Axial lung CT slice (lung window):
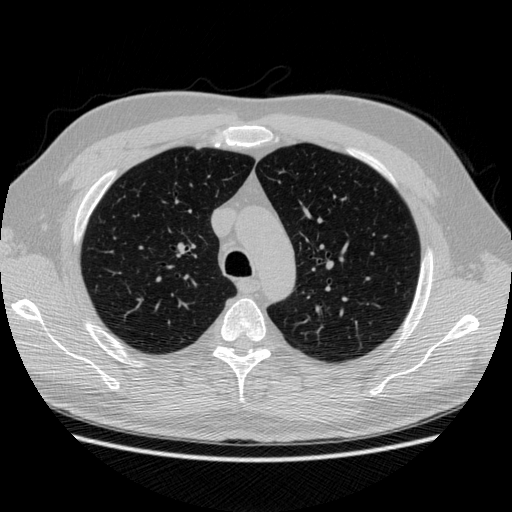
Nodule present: no